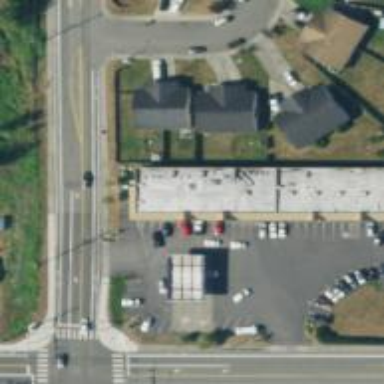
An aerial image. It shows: Convenience shop.